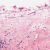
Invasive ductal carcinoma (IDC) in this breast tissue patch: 0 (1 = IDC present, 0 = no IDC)